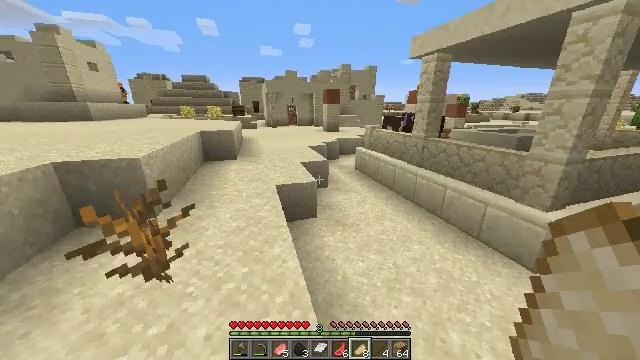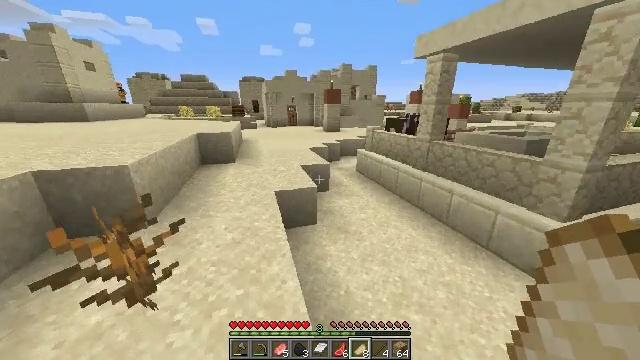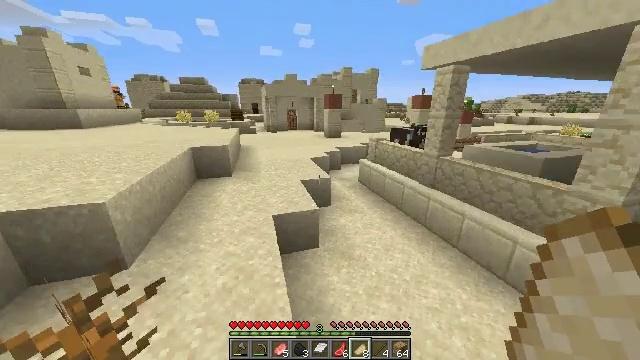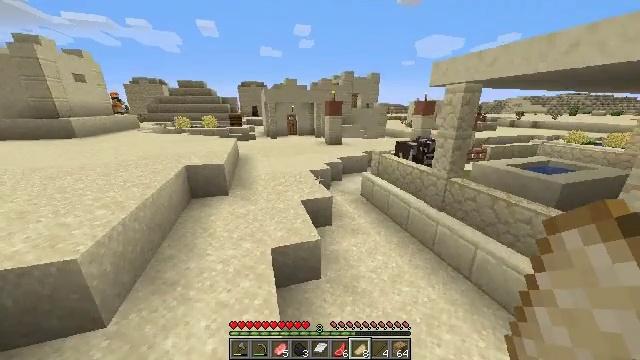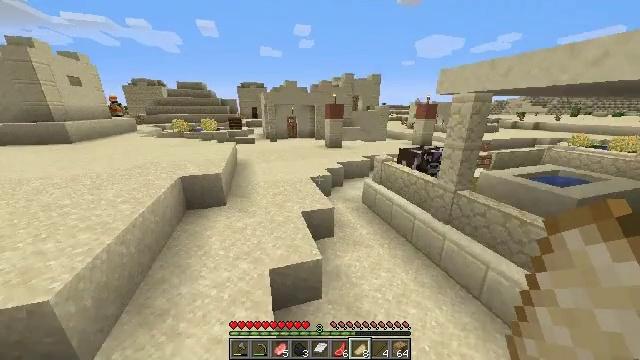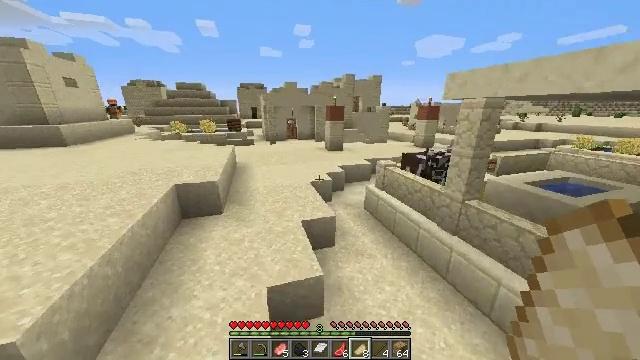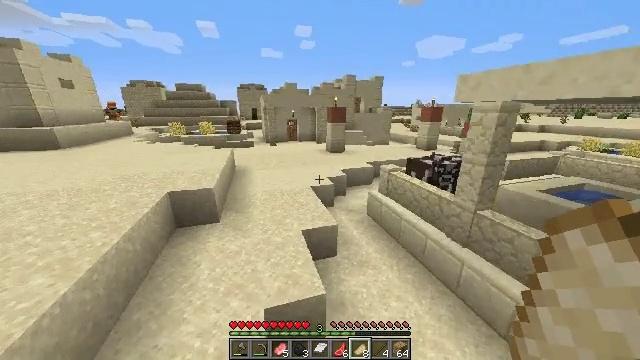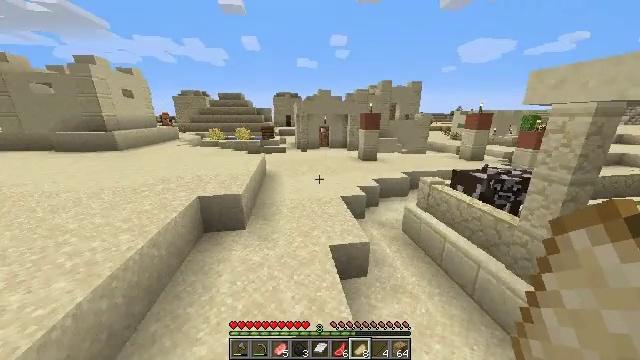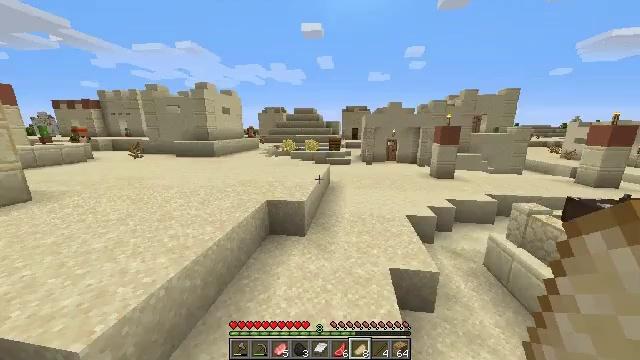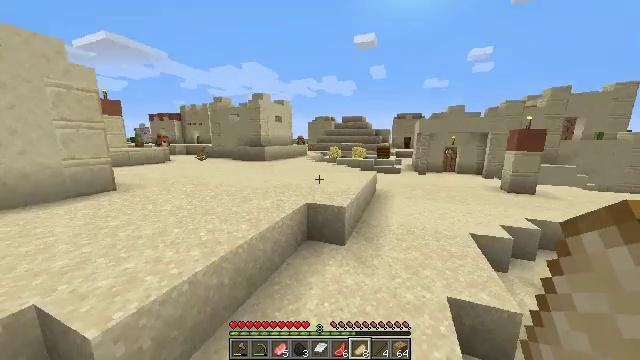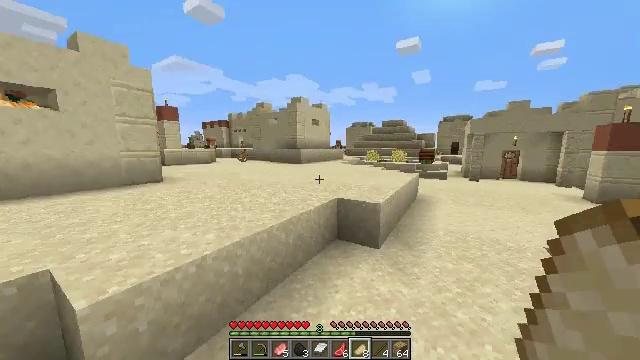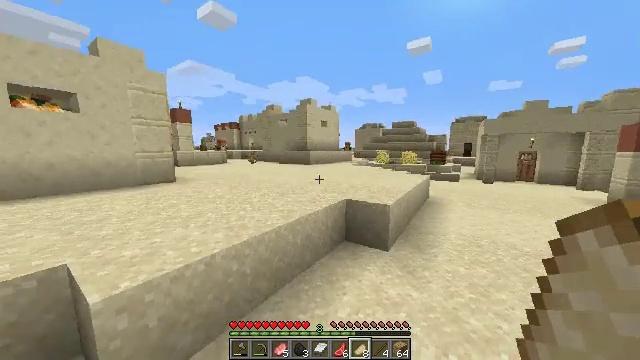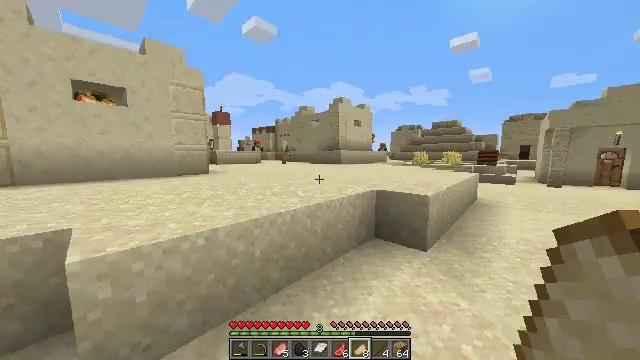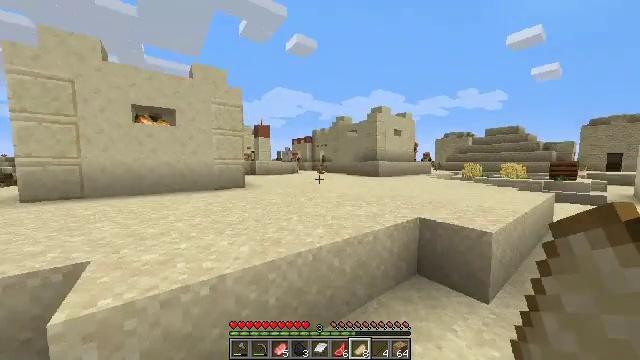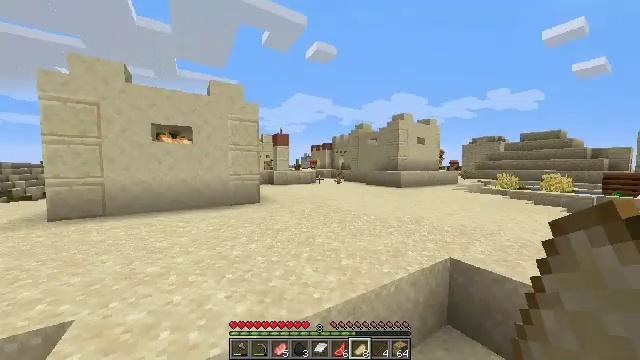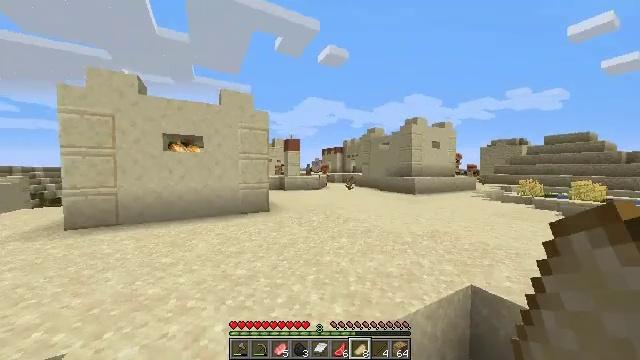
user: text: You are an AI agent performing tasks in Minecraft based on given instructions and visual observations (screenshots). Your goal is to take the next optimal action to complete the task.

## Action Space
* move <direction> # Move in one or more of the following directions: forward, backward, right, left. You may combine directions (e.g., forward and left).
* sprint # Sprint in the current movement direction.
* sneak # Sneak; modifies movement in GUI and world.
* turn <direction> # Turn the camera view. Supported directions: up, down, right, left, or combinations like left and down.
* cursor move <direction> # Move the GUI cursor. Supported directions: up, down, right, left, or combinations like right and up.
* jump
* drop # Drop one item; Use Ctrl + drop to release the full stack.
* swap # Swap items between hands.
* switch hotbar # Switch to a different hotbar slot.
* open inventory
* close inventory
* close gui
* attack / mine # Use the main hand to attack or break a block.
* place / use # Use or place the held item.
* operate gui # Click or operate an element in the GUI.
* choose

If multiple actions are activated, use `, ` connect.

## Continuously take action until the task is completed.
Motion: motion action
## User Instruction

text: Break the hay block to collect it.
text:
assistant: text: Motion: move forward, sprint, jump
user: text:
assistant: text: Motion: move forward, sprint, jump
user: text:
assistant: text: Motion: move forward, sprint, jump
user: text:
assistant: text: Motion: move forward, sprint, jump
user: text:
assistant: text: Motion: move forward, sprint, jump
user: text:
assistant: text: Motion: move forward and move left, sprint, jump
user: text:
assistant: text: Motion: move forward and move left, sprint, turn left and up, jump
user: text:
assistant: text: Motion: move forward and move left, sprint, turn left and up, jump
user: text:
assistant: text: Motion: move forward and move left, sprint, turn left and up, jump
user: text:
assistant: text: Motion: move forward and move left, sprint, turn left and up, jump
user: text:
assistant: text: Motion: move forward and move left, sprint, turn left, jump
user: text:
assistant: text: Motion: move forward, sprint, turn left and up, jump
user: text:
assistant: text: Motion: move forward, sprint, turn left and up, jump
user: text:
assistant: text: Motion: move forward, sprint, turn left and up, jump
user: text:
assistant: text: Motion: move forward, sprint, turn left, jump
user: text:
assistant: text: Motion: move forward, turn left, jump
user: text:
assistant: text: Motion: move forward, turn left, jump
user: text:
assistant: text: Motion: move forward, turn left, jump
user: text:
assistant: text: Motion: move forward, turn left, jump
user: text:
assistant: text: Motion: move forward, turn left, jump
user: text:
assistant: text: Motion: move forward, jump
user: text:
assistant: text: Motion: move forward, jump
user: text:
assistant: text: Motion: move forward, jump
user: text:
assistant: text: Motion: move forward, turn right, jump
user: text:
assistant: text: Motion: move forward, turn right, jump
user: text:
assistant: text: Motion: move forward, jump
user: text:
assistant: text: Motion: move forward, jump
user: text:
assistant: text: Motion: move forward, turn down, jump
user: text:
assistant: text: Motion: move forward, turn down, jump
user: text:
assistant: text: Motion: move forward and move right, turn down, jump